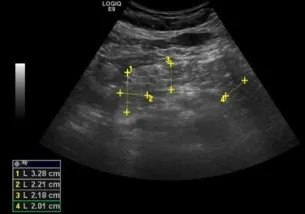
(B, C) Ultrasound showed a diffusely enlarged and hypoechoic pancreas. . Peptides.
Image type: radiology (ultrasound)